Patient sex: F
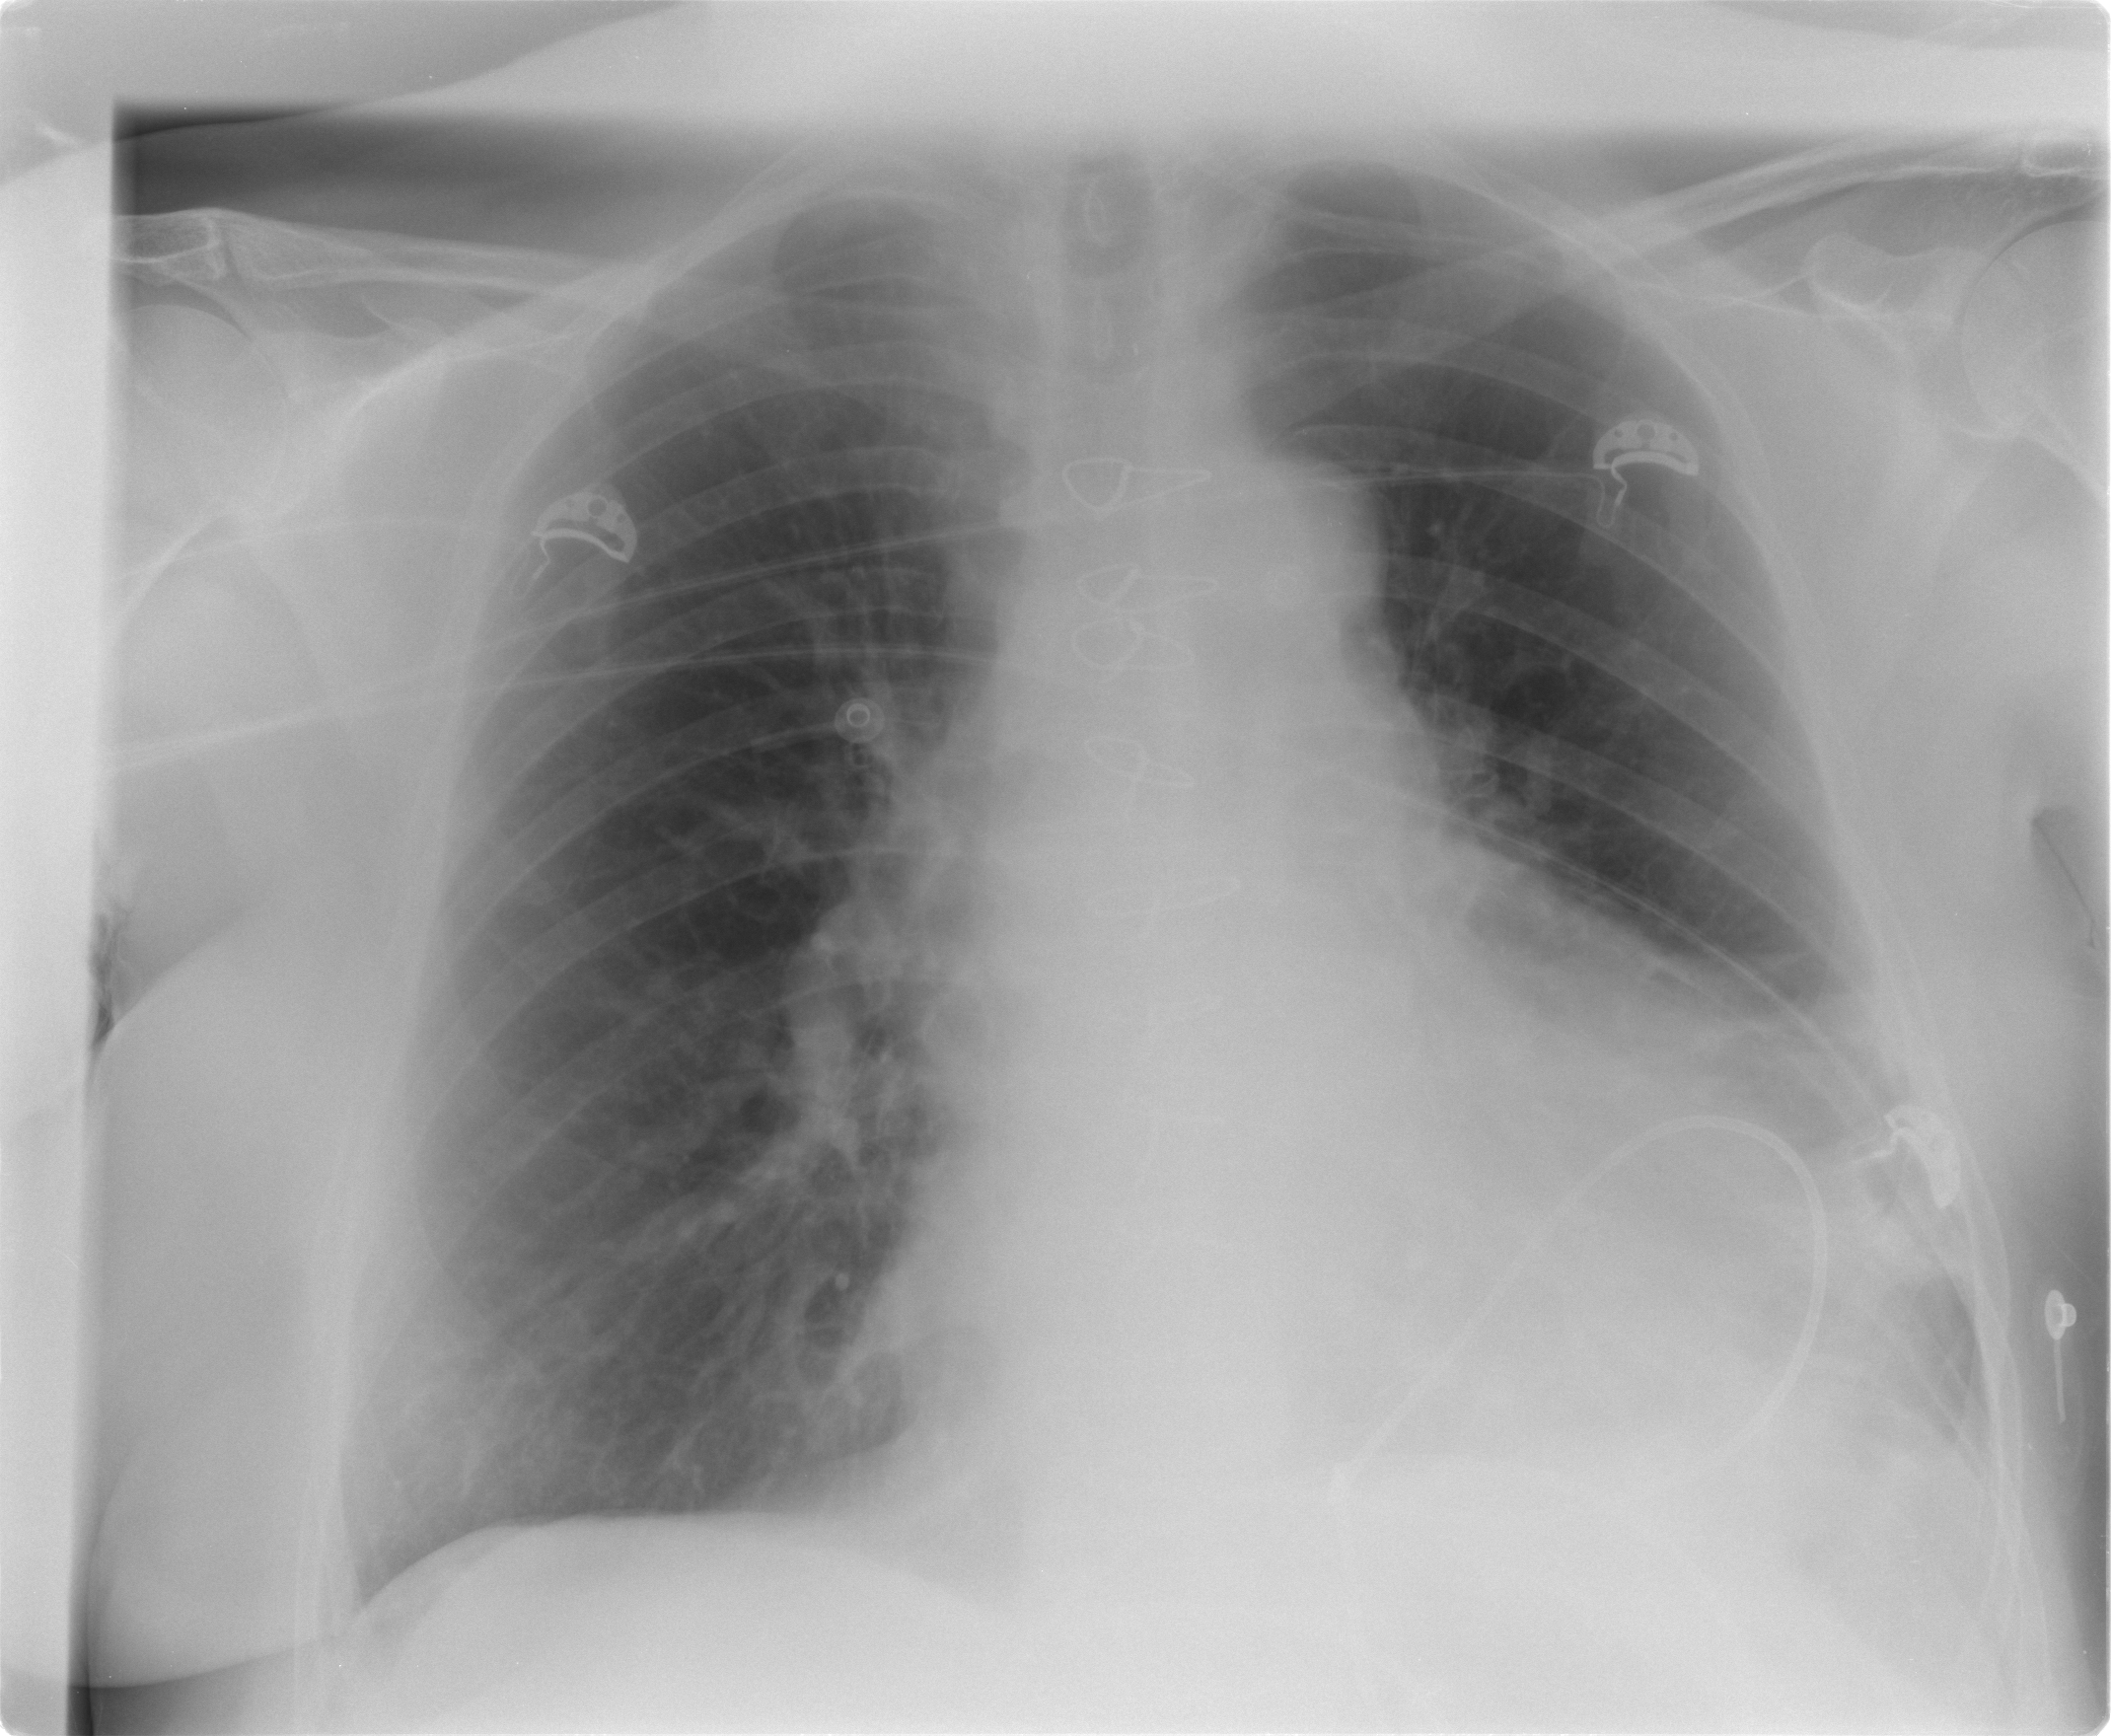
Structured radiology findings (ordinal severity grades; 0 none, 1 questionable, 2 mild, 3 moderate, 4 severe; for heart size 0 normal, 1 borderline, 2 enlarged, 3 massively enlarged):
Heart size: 2
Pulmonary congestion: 1
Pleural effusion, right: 0
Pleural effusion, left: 1
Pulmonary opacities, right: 0
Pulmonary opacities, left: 0
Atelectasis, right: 1
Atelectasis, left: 2